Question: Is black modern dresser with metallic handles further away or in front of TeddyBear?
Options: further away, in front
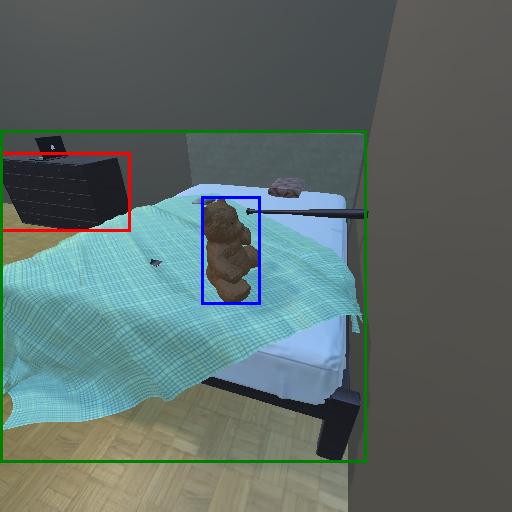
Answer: further away